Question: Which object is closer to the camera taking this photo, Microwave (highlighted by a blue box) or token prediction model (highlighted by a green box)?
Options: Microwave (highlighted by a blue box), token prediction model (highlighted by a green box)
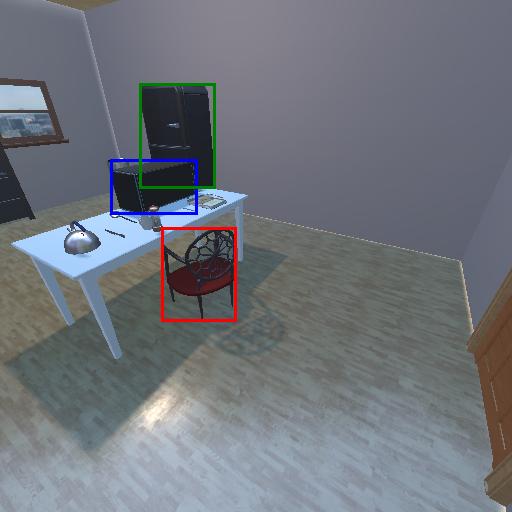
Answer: Microwave (highlighted by a blue box)